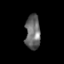
Tissue: skin
Cell type: Epithelial cells
Senescence score: 0.2228
Nuclear area (px): 506
Mean DAPI intensity: 105.98